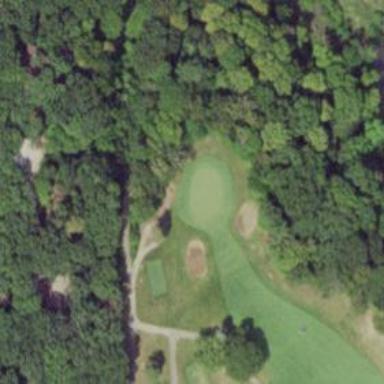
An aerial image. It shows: Footway that doubles as golf path.